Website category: book
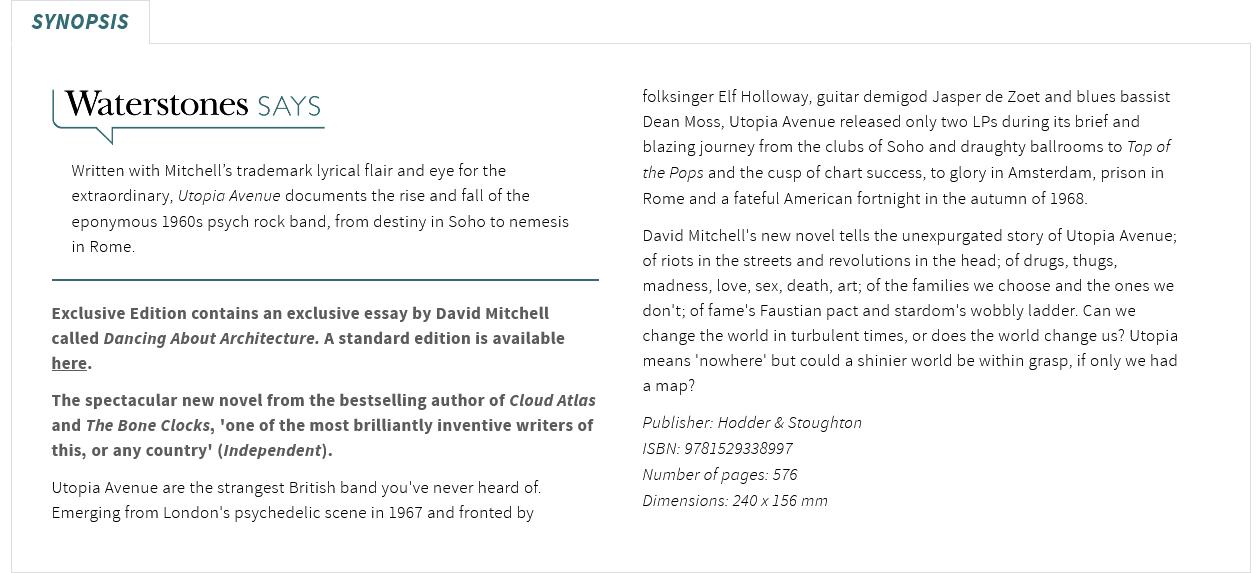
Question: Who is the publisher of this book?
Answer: Hodder & Stoughton

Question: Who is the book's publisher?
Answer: Hodder & Stoughton

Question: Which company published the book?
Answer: Hodder & Stoughton

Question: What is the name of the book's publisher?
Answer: Hodder & Stoughton

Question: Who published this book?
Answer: Hodder & Stoughton

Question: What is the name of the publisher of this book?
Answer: Hodder & Stoughton

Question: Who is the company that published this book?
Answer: Hodder & Stoughton

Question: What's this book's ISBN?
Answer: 9781529338997

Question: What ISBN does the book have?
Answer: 9781529338997

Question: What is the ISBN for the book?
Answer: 9781529338997

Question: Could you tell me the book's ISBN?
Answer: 9781529338997

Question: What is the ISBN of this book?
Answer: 9781529338997

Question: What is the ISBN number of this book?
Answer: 9781529338997

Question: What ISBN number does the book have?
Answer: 9781529338997

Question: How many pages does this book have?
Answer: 576

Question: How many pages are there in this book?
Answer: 576

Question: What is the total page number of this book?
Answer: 576

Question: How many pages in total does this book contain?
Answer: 576

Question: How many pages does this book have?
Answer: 576

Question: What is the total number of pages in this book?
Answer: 576

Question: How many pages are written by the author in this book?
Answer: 576

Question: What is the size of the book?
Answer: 240 x 156 mm

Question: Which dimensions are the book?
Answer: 240 x 156 mm

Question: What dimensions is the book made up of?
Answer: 240 x 156 mm

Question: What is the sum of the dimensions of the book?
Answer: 240 x 156 mm

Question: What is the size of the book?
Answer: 240 x 156 mm

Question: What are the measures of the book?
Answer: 240 x 156 mm

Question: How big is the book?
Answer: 240 x 156 mm